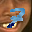
Label: 7